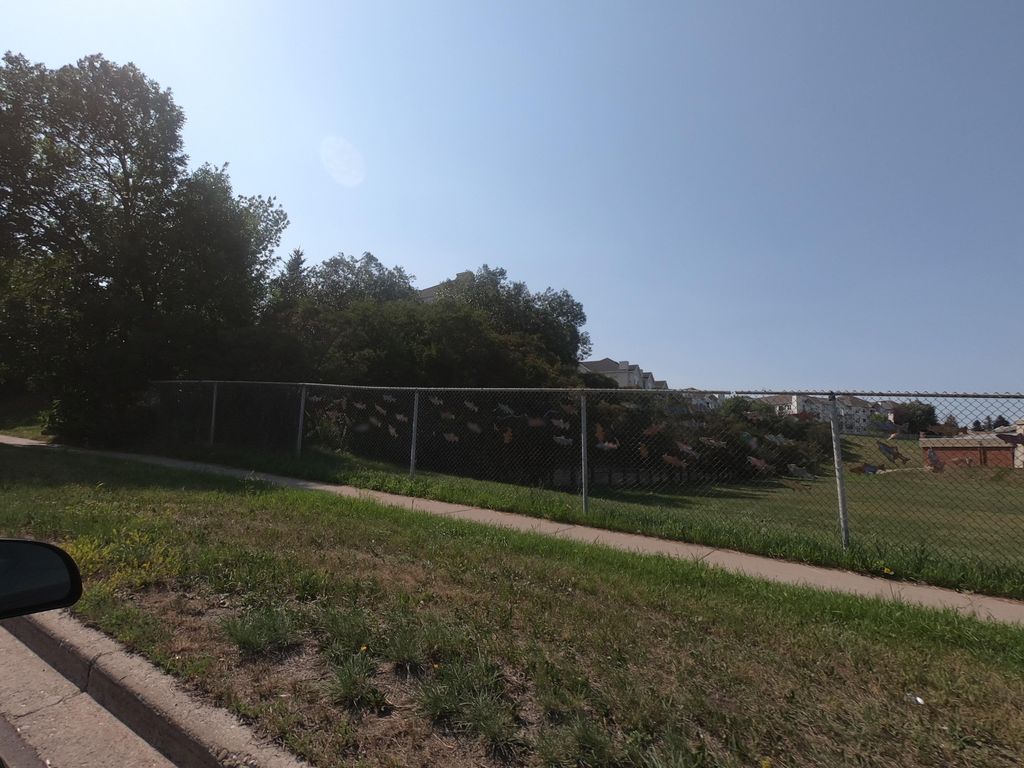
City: calgary